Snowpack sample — Rabbit Ears Pass, Jackson County, Colorado, USA (12/17/25, 1:08 PM MST)
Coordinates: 40.387, -106.625
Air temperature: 34 °F
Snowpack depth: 46 cm
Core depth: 40 cm
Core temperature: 28.4 °F
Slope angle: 6°, slope face: 165°
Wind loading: medium
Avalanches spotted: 0
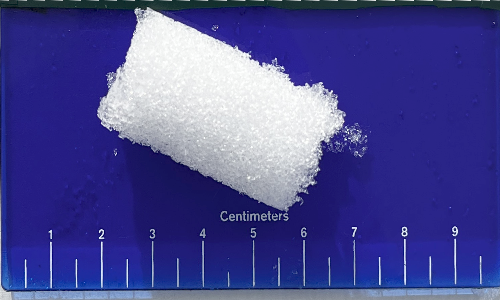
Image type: core
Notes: No avalanches spotted nearby, although collected in a meadowy area with minimal risk on this face of the pass.